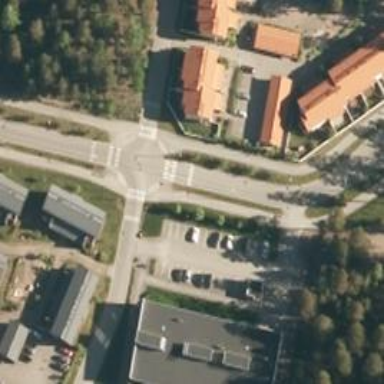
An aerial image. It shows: Cycleway.